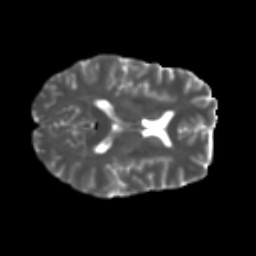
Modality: T2w
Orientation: axial
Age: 36
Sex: female
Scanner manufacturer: ge
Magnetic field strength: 3 T
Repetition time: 7.8 s
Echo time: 0.0606 s